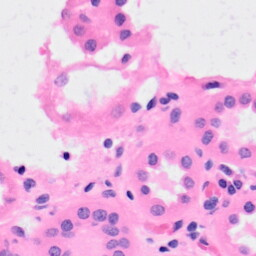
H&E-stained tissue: Kidney